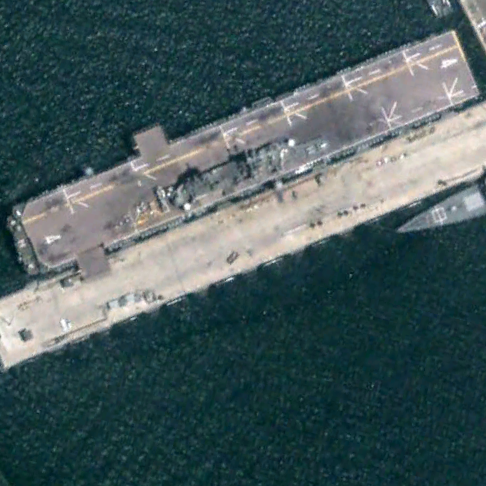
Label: assault